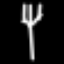
Label: fork